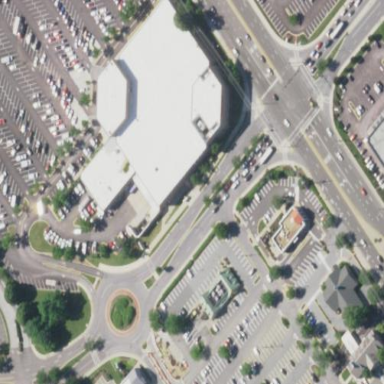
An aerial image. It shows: Retail building.